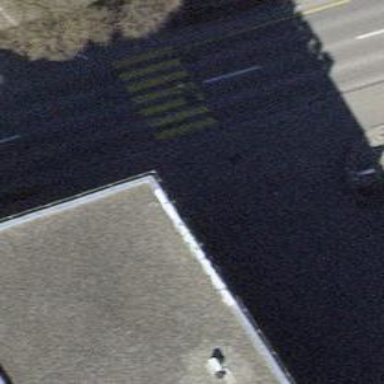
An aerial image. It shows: Unmarked road crossing.